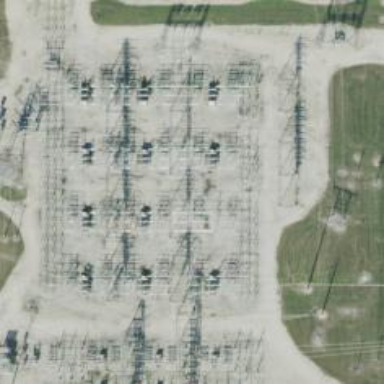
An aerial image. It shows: Switch used for power control.